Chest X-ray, PA view. Patient: 37 years old, sex M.
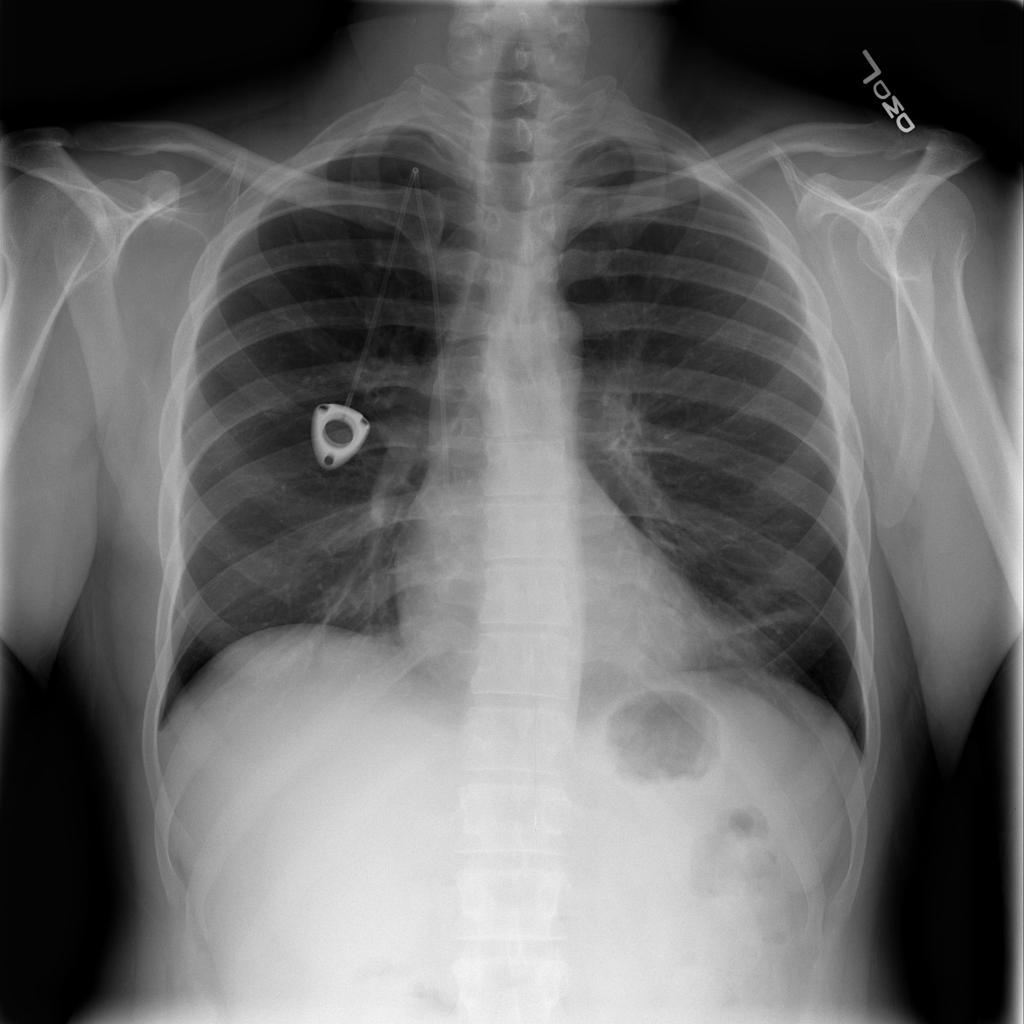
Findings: Atelectasis